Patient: sex M, age 85
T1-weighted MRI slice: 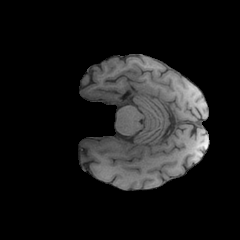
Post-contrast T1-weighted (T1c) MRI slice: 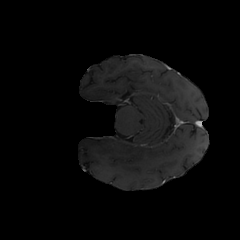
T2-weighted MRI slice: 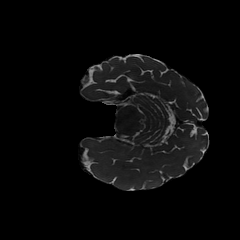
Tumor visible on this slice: no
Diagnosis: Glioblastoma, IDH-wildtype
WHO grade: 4